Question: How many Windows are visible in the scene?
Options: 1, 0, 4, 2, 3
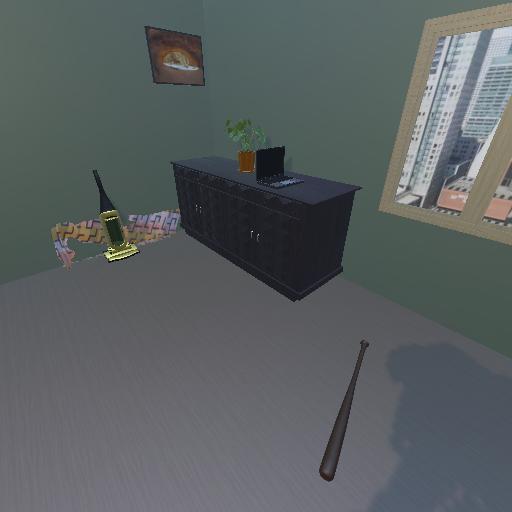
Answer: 1